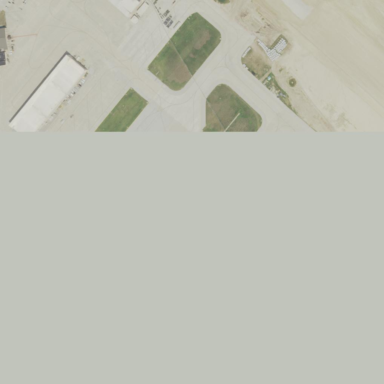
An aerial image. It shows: Apron at the airport.